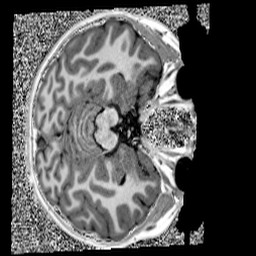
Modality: UNIT1
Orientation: axial
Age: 11
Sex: male
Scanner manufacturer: siemens
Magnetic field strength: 3 T
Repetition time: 4 s
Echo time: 0.00303 s